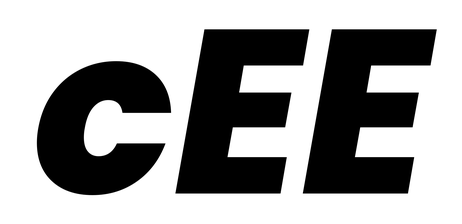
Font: Poppins-ExtraBoldItalic